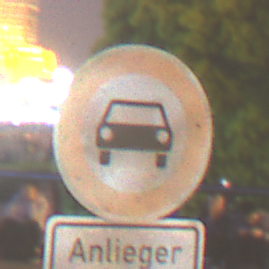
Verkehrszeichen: VerbotKraftwagen
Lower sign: PersonengruppenFrei1
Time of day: Night
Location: Outdoor (Urban)
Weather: PartlyCloudy
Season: NotSpecified
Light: Natural